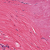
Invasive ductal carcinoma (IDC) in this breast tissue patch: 0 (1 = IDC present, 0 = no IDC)